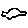
Label: car